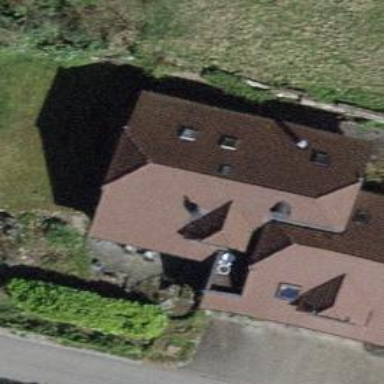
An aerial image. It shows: Building with tile roof.